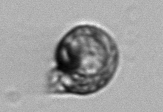
Label: Proterythropsis